Field crop: maize
Growth stage: 2
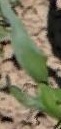
Species: maize